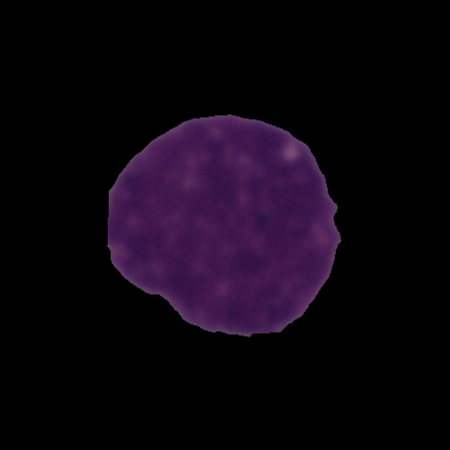
Label: cancer